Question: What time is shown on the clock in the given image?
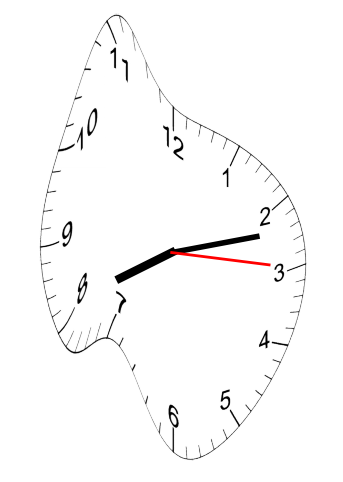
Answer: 08:12:15